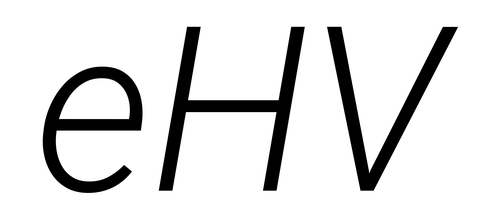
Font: Roboto-Italic_Light_Italic